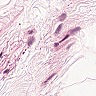
Metastatic tissue present: no